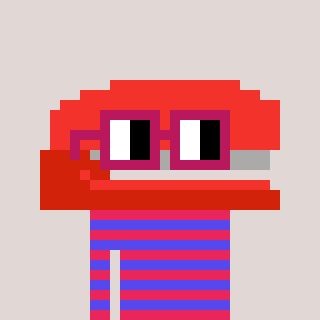
a pixel art character with square dark red glasses, a stapler-shaped head and a computerblue-colored body on a warm background